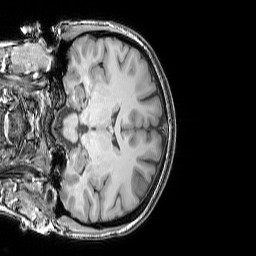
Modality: T1w
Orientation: coronal
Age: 21
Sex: female
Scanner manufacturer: siemens
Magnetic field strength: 3 T
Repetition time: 1.9 s
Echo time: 0.00444 s